Field crop: maize
Growth stage: 1
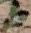
Species: chenopodium